Interaction volume radius: 5 \u00c5
Interaction volume height: 20 \u00c5
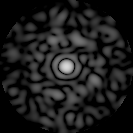
Disorder parameter: 0.82